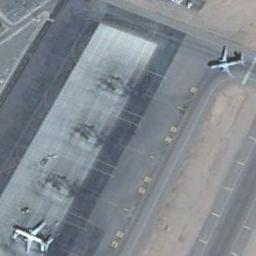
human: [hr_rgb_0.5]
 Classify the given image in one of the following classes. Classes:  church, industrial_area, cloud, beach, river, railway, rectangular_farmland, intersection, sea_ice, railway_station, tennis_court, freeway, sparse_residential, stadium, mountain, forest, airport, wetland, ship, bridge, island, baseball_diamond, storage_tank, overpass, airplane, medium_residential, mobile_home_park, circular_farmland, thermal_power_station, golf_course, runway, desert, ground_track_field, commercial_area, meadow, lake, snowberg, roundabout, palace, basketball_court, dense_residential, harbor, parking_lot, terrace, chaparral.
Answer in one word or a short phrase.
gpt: airplane